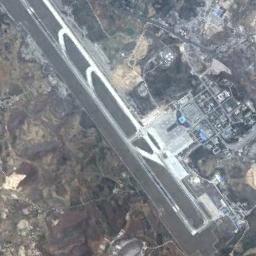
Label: airport